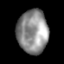
Tissue: lung
Cell type: Fibroblasts
Senescence score: 0.5787
Nuclear area (px): 1313
Mean DAPI intensity: 141.33